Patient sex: M
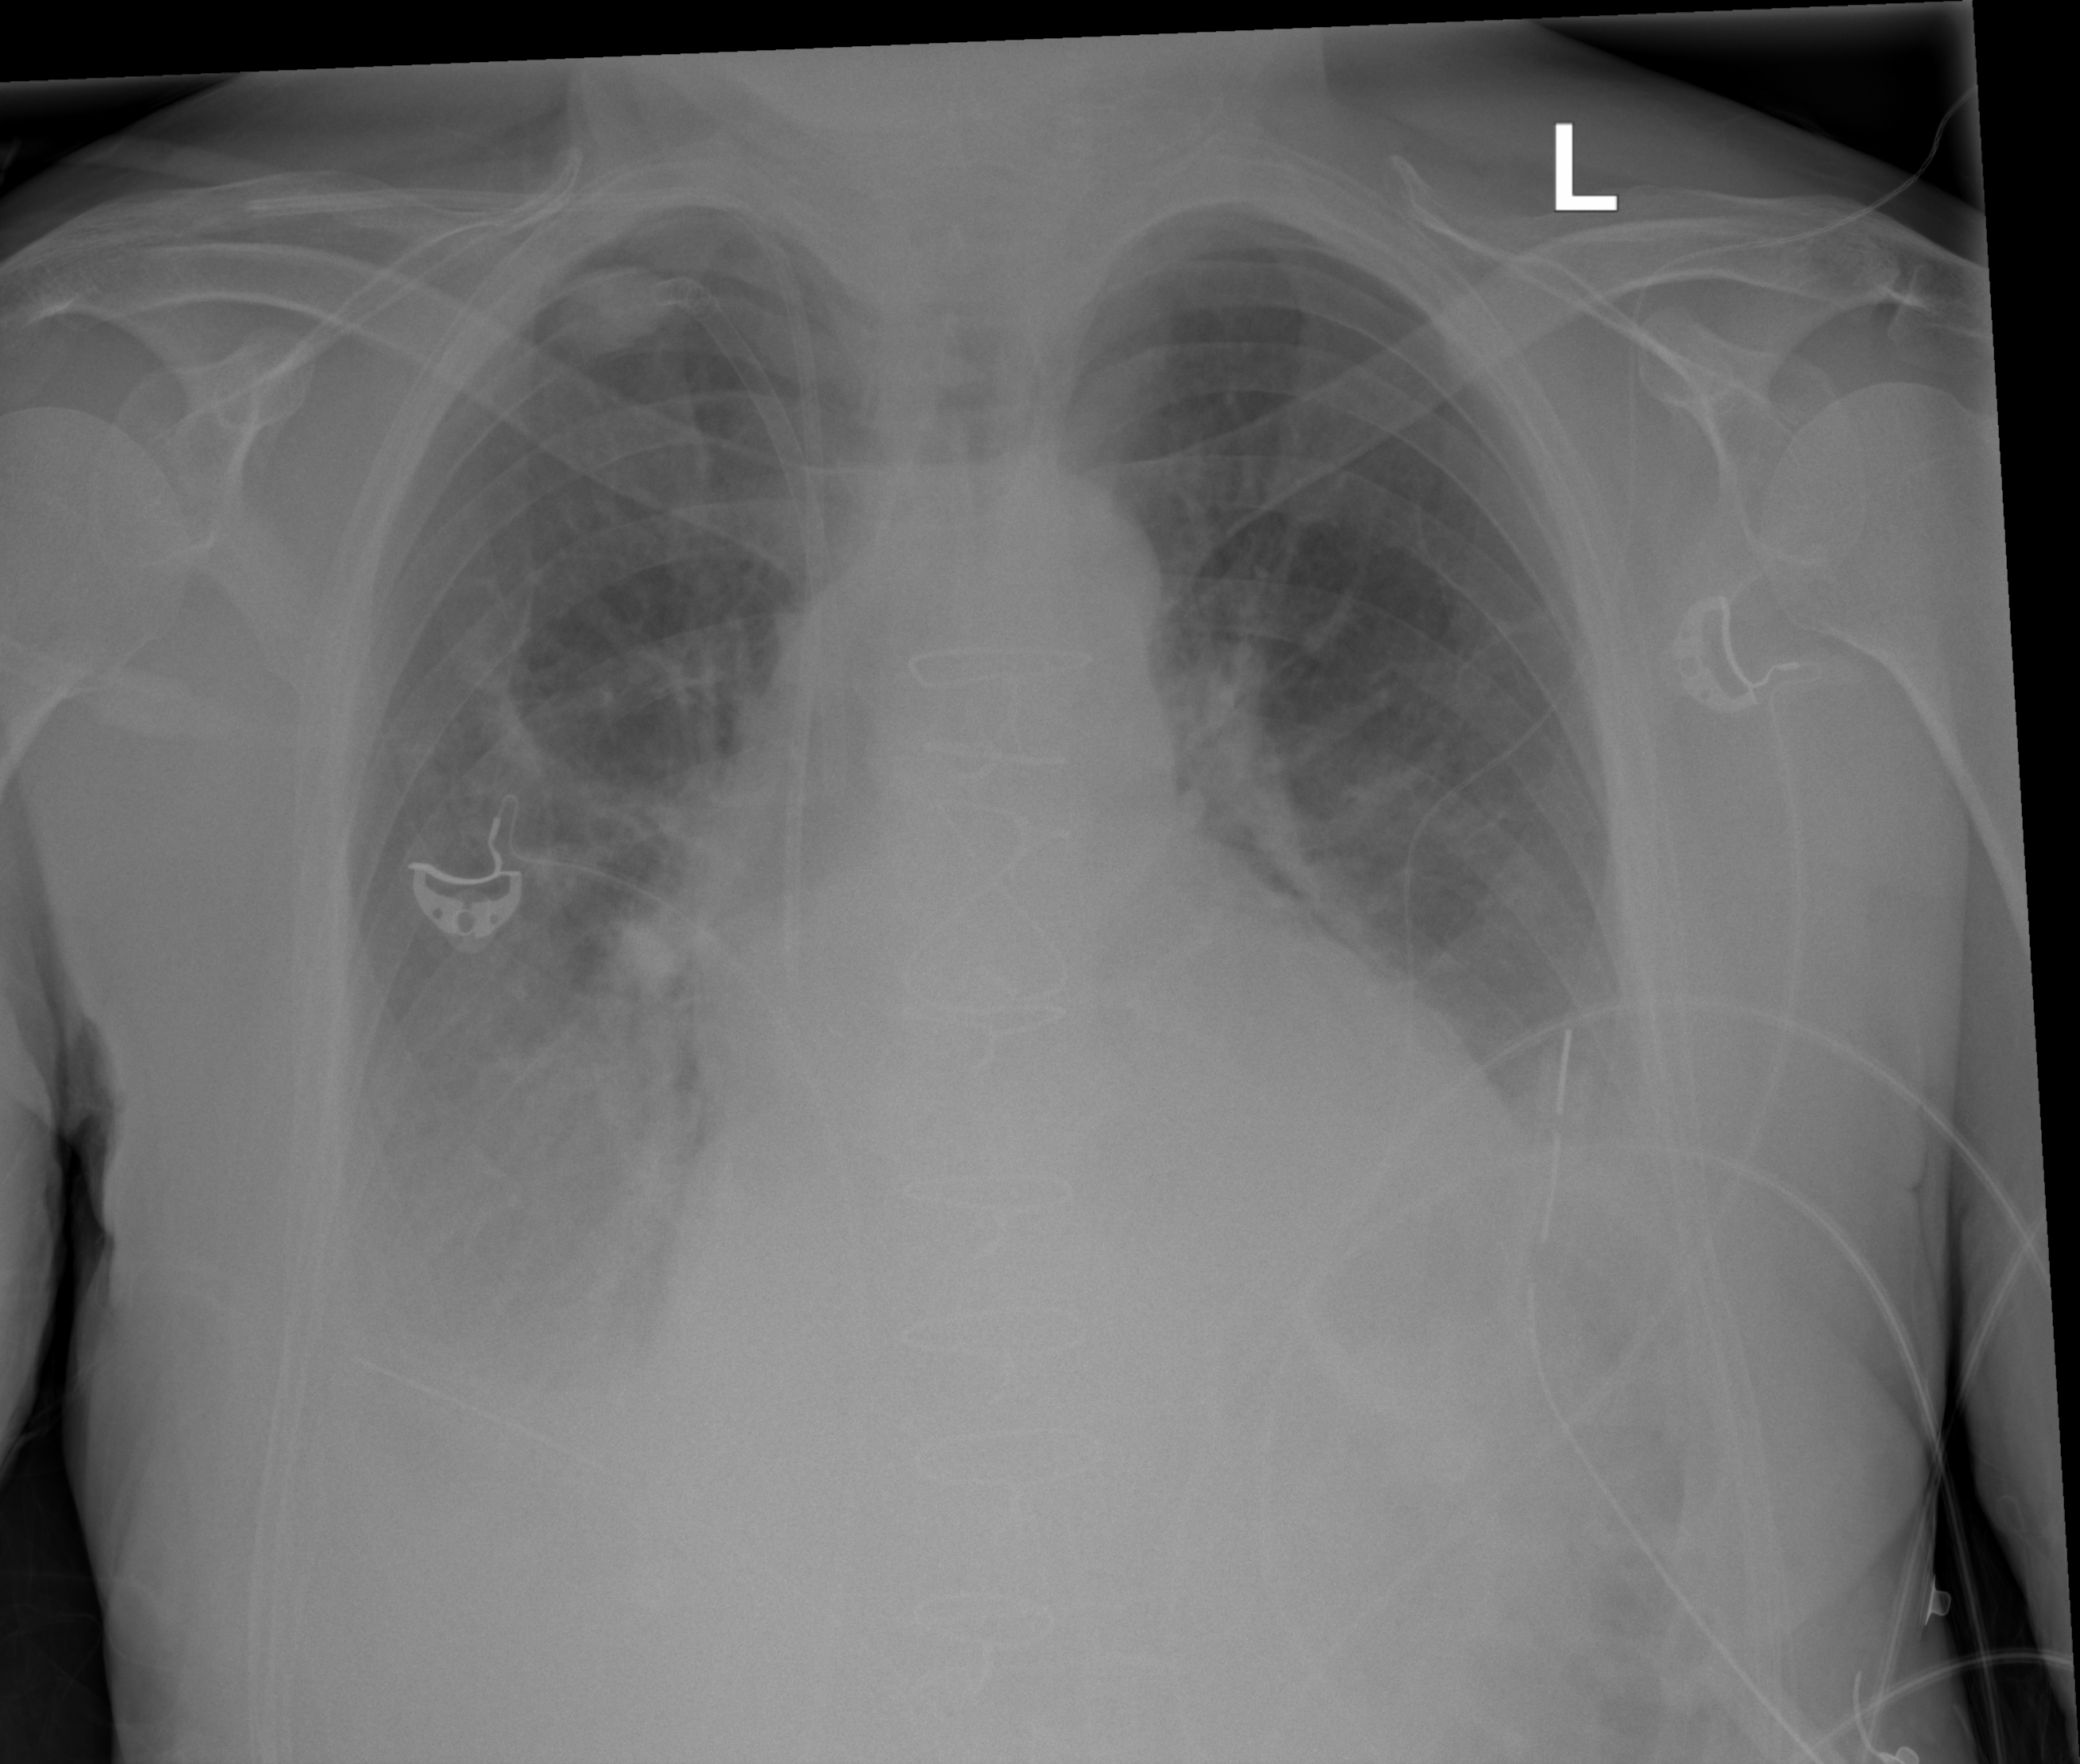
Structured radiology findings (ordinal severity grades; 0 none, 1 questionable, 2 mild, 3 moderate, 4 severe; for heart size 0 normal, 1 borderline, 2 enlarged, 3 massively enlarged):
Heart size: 2
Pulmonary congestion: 2
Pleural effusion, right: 3
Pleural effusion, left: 3
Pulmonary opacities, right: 2
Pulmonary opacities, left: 2
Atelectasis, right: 2
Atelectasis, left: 2